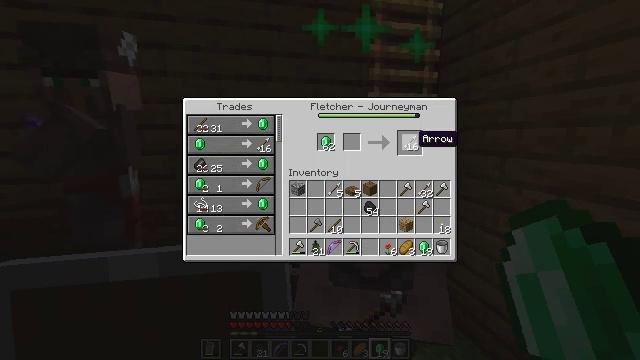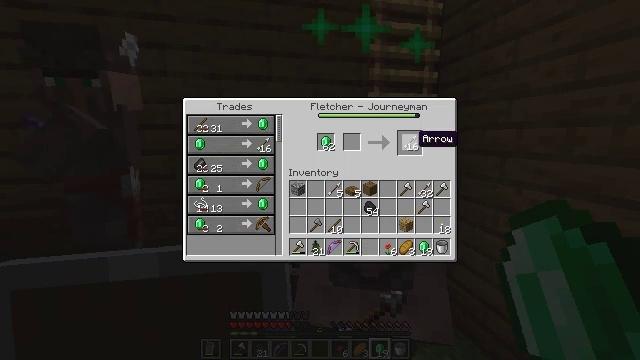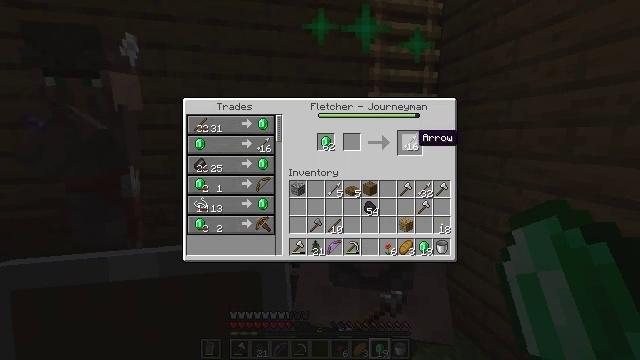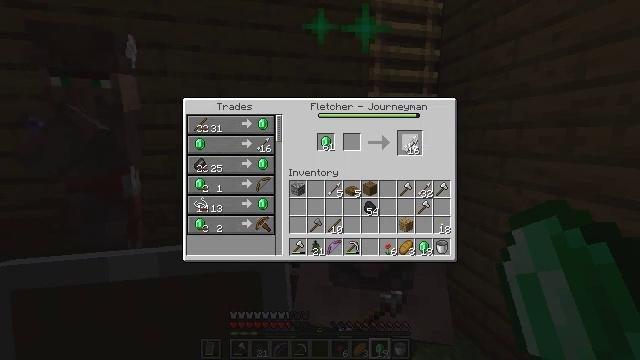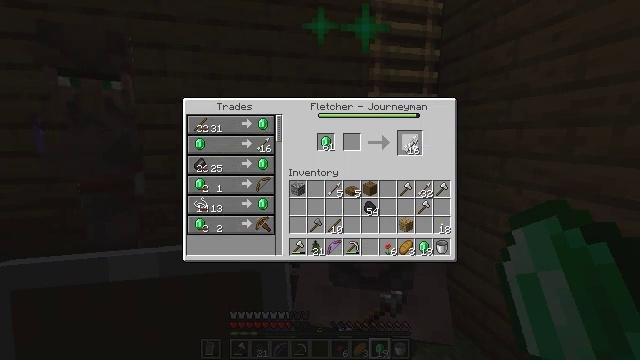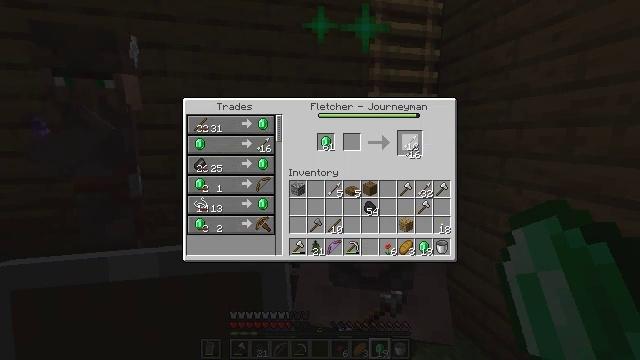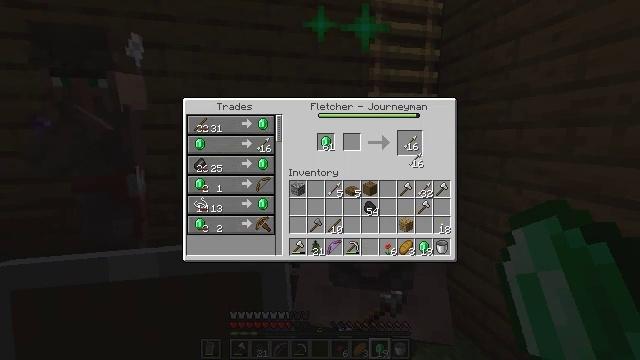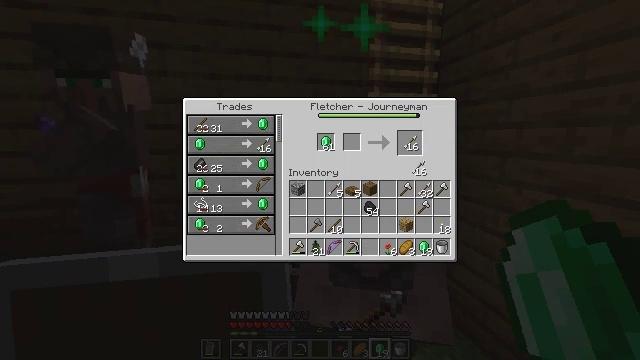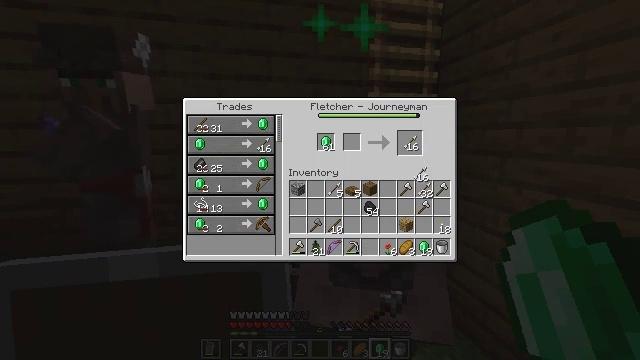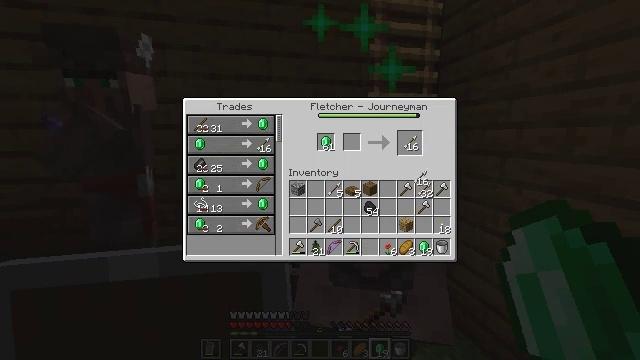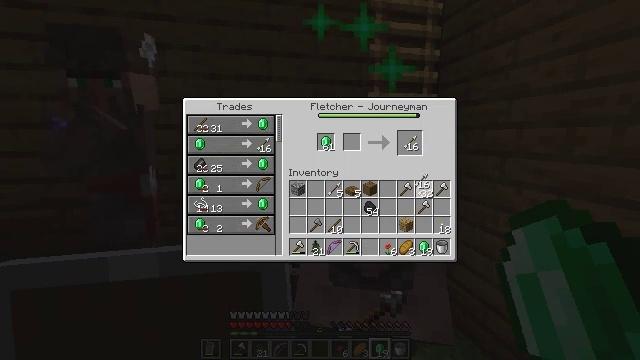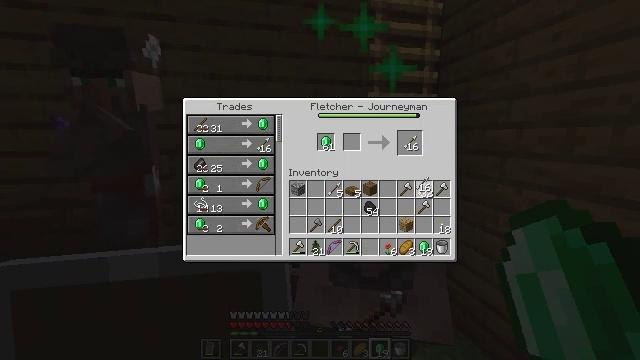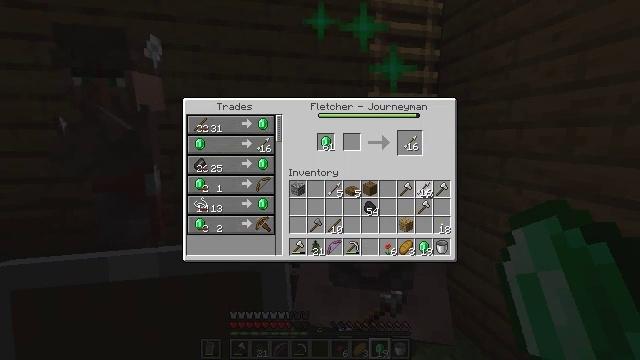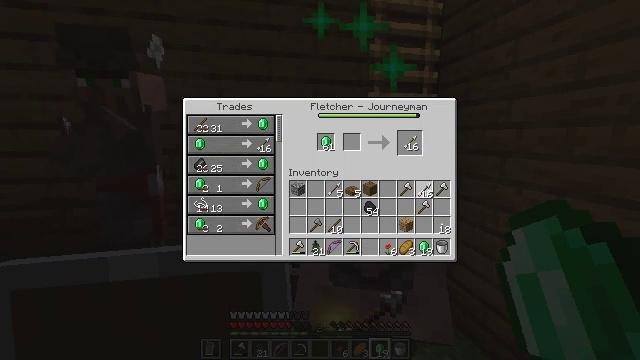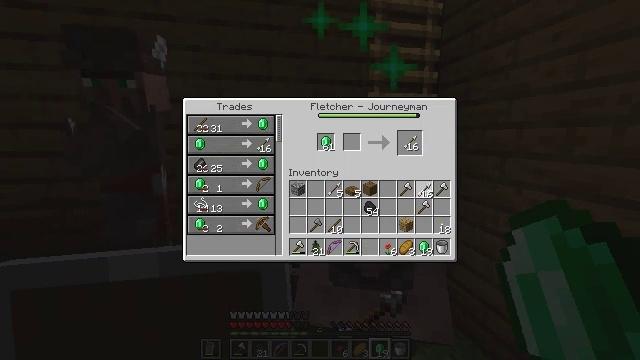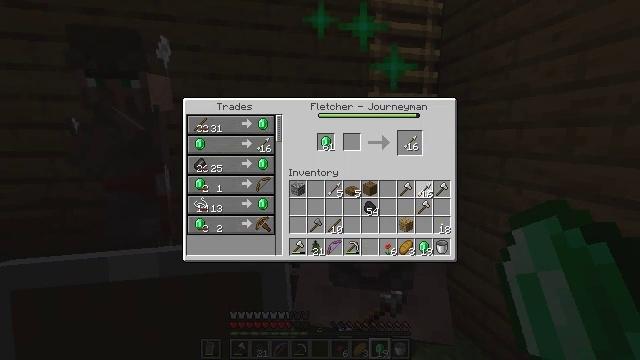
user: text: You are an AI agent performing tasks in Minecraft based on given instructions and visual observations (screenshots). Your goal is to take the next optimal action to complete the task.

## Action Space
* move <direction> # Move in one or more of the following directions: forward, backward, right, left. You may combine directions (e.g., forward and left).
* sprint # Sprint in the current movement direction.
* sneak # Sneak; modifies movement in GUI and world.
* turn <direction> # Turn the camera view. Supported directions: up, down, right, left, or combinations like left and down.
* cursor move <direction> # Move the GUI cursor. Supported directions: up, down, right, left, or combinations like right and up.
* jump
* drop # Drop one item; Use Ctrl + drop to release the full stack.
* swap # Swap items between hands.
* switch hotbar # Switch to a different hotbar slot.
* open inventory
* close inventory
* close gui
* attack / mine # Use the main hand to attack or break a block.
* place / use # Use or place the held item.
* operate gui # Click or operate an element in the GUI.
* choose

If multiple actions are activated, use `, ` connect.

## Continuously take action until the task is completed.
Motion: motion action
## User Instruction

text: Make arrows using the crafting table.
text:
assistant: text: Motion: no_op
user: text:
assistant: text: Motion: no_op
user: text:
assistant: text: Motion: operate gui
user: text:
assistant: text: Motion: operate gui
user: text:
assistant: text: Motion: no_op
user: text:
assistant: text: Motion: cursor move down
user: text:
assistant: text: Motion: cursor move down
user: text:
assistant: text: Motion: no_op
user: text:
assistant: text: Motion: no_op
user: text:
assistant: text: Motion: no_op
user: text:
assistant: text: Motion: no_op
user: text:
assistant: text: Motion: no_op
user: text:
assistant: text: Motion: no_op
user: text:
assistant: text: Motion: operate gui
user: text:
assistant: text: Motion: operate gui
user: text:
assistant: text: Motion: no_op
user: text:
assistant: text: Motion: no_op
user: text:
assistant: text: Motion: no_op
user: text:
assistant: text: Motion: cursor move up
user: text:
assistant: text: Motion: no_op
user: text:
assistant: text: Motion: no_op
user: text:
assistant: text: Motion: no_op
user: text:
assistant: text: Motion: no_op
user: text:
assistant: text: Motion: no_op
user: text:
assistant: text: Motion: no_op
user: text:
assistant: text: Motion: operate gui
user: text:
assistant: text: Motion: operate gui
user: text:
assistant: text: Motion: no_op
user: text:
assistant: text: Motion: cursor move down
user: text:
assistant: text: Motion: cursor move down